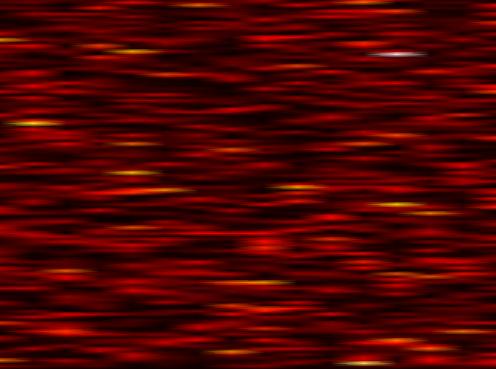
Label: UFMC